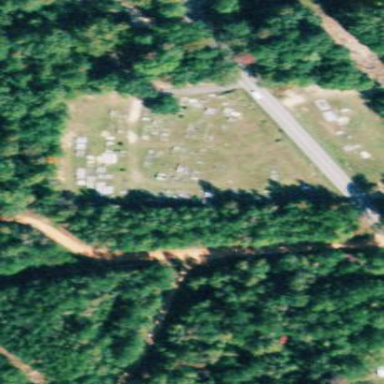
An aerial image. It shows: Cemetery.